Interaction volume radius: 5 \u00c5
Interaction volume height: 15 \u00c5
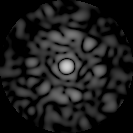
Disorder parameter: 0.8254